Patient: sex M, age 69
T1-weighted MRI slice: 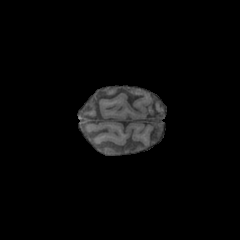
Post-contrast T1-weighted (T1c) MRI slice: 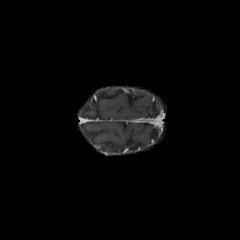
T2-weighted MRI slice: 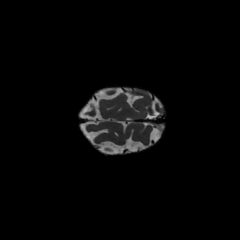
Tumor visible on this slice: no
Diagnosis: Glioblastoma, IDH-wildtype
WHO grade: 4